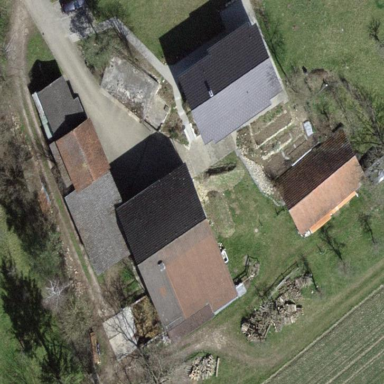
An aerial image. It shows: Farmyard area.